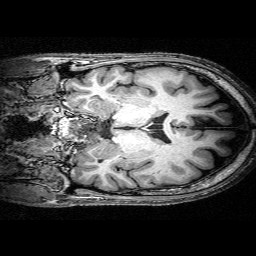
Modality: T1w
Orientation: coronal
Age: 51
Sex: male
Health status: ill
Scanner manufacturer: siemens
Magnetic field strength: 3 T
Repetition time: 0.0025 s
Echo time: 0.00336 s